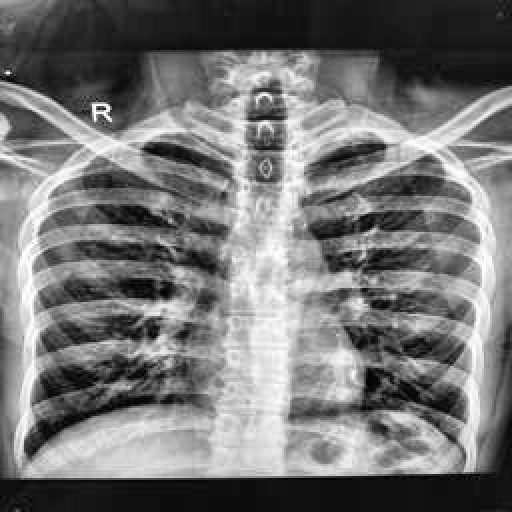
Finding: TUBERCULOSIS